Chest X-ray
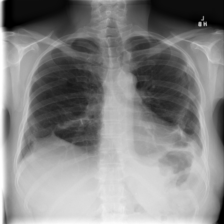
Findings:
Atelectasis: negative
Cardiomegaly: negative
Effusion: negative
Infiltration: negative
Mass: negative
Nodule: negative
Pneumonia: negative
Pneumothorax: negative
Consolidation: negative
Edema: negative
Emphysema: negative
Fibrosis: negative
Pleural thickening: negative
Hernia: negative